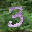
Label: 3